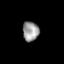
Tissue: skin
Cell type: Epithelial cells
Senescence score: 0.2439
Nuclear area (px): 313
Mean DAPI intensity: 152.799